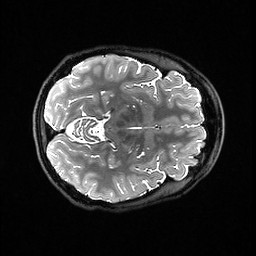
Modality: T2w
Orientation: axial
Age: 23
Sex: female
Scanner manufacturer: ge
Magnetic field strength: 3 T
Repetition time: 3.202 s
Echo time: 0.06725 s